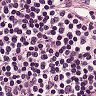
Metastatic tissue present: no